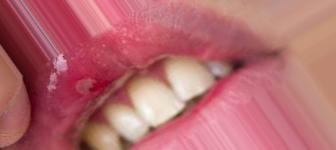
Condition: Mouth Ulcer